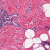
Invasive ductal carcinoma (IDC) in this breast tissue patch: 0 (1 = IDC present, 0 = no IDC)